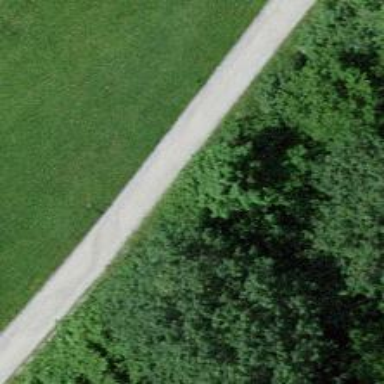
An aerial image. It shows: Path surfaced with fine gravel.